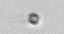
Label: nanoplankton_mix